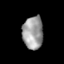
Tissue: skin
Cell type: Epithelial cells
Senescence score: 0.2336
Nuclear area (px): 663
Mean DAPI intensity: 156.549